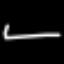
Label: pencil